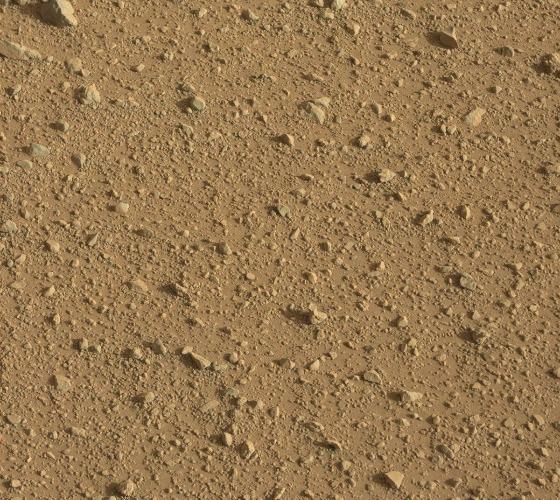
Terrain classes present: Gravel / Sand / Soil, Rock, Shadow